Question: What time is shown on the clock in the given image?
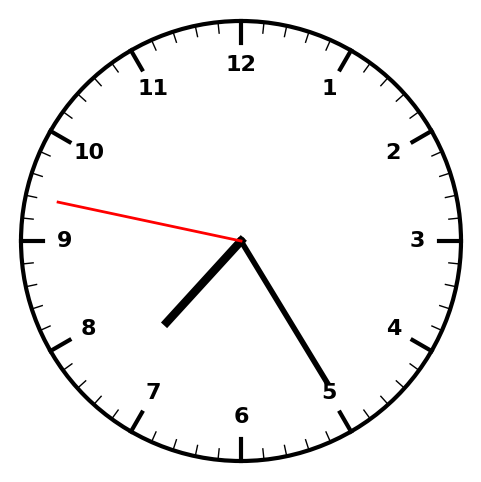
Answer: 07:24:47